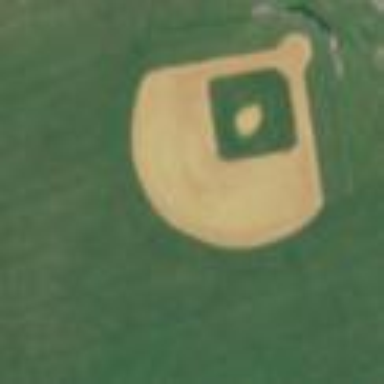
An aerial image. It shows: Baseball pitch for leisure and sports activities.